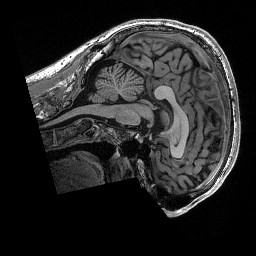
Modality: T1w
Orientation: sagittal
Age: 26
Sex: male
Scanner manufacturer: siemens
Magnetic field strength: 3 T
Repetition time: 2.53 s
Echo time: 0.0033 s